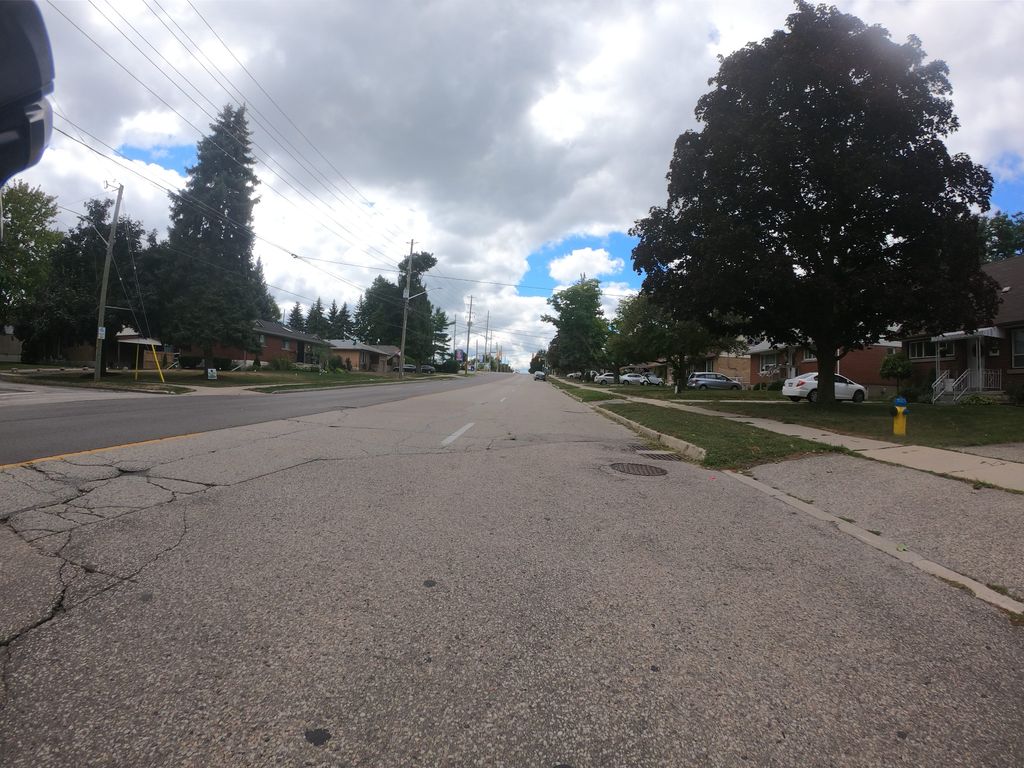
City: kitchener-waterloo